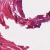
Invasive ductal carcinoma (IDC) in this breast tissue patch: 0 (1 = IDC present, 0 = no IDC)